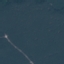
Land use / land cover: Forest